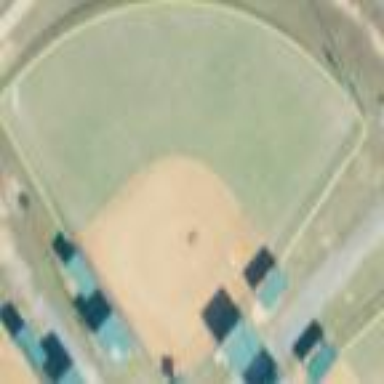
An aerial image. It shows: Softball pitch for leisure and sport activities.